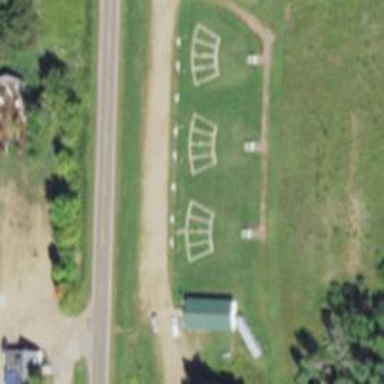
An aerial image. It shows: Shooting ground for the sport of shooting.